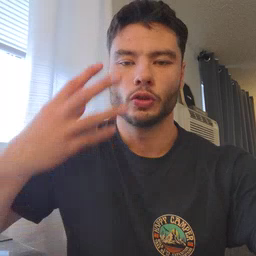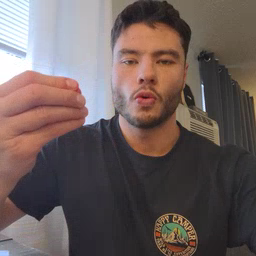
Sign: go